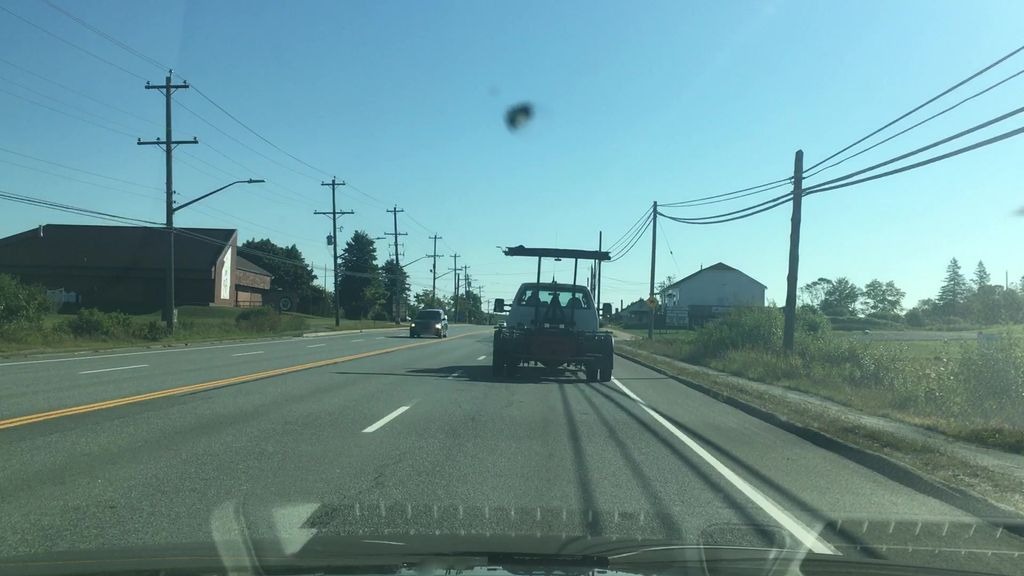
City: halifax